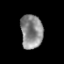
Tissue: prostate
Cell type: T cells
Senescence score: 0.3199
Nuclear area (px): 732
Mean DAPI intensity: 138.346